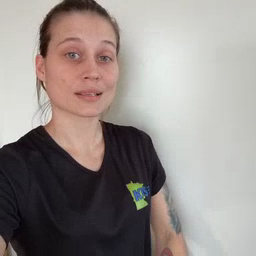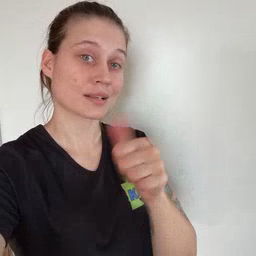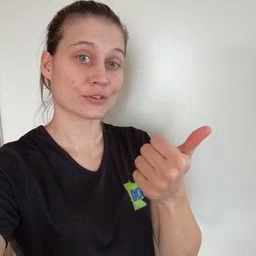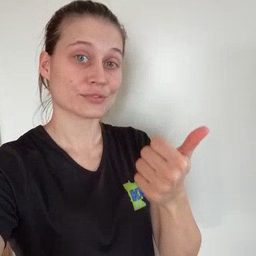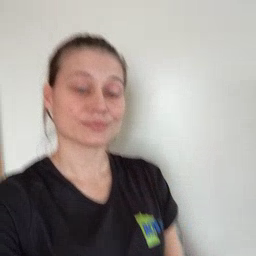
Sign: another